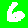
Digit: 6